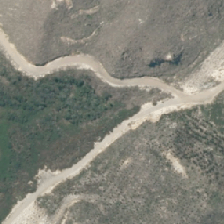
Land cover: harvested_forest